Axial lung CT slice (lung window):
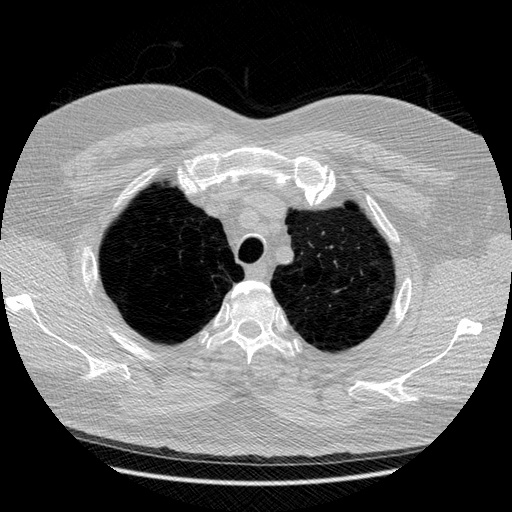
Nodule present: no